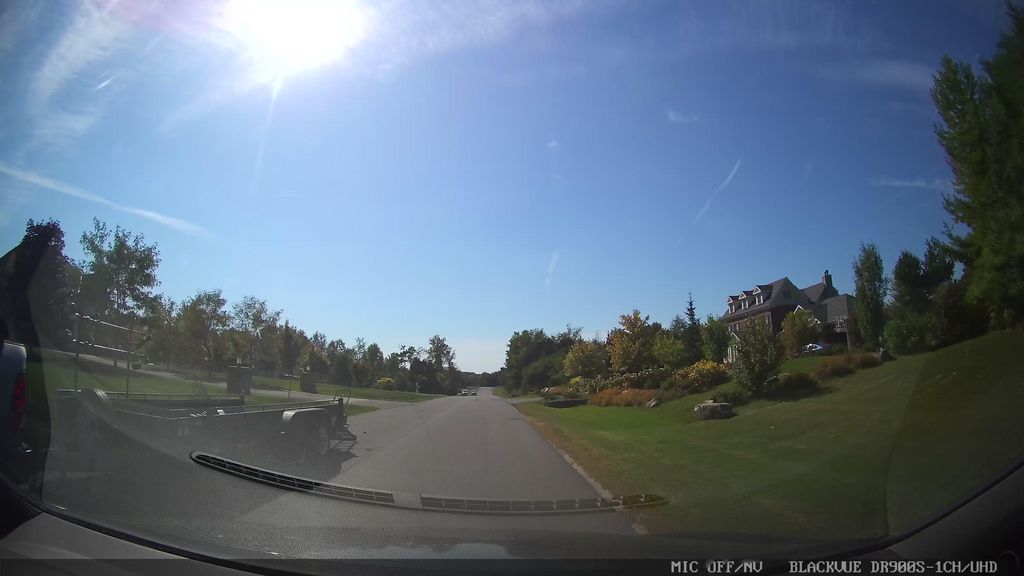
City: ottawa-gatineau